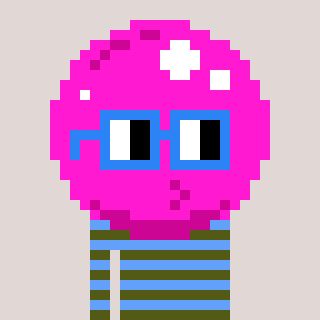
a pixel art character with square blue glasses, a bubblegum-shaped head and a blue-colored body on a warm background